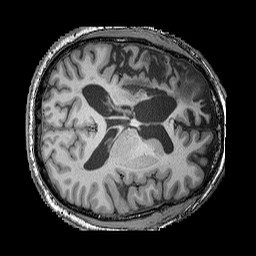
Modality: T1w
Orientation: axial
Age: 56
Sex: male
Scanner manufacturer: siemens
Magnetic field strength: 3 T
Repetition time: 2.25 s
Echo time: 0.00411 s